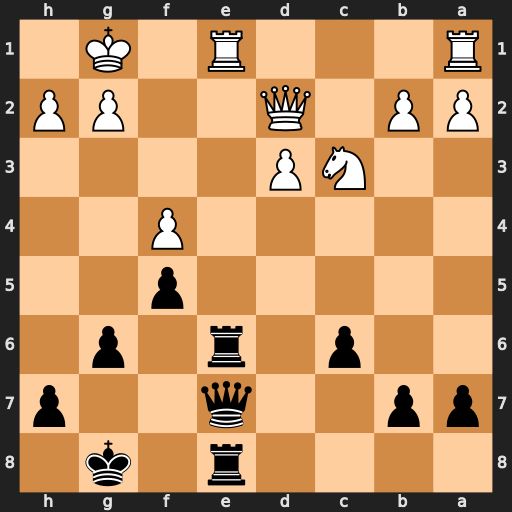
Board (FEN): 4r1k1/pp2q2p/2p1r1p1/5p2/5P2/2NP4/PP1Q2PP/R3R1K1
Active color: b
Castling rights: -
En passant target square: -
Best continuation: Rxe1+ Qxe1 Qxe1+ Rxe1 Rxe1+